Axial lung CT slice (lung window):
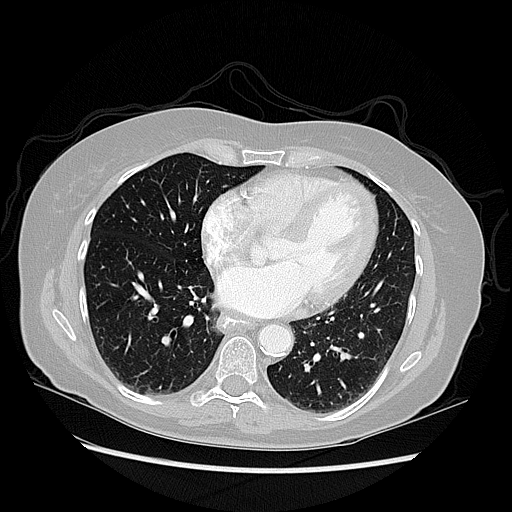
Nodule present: no